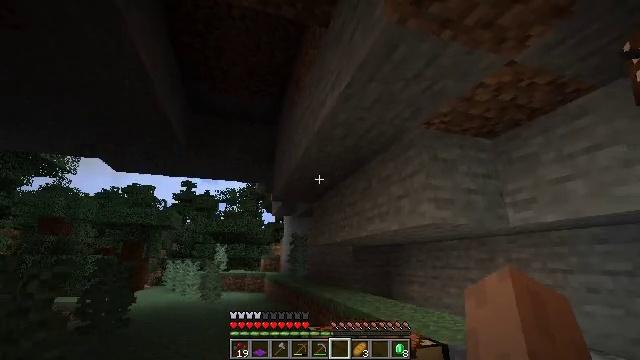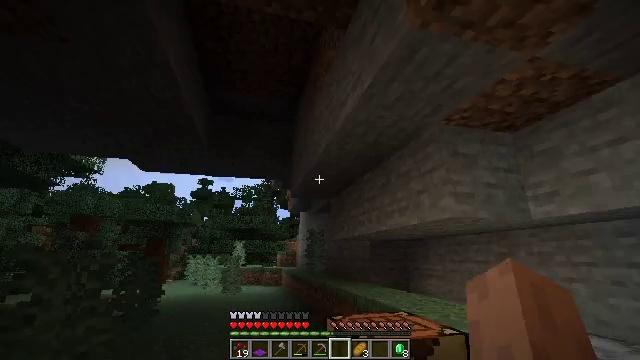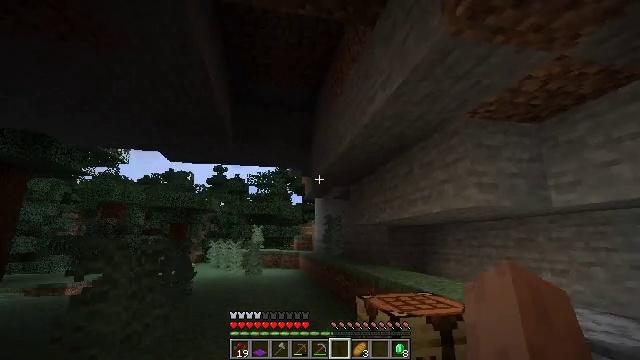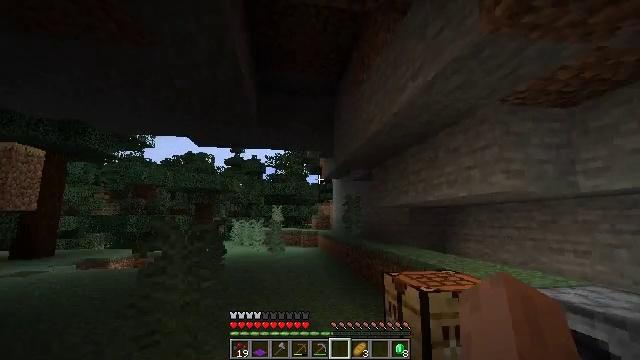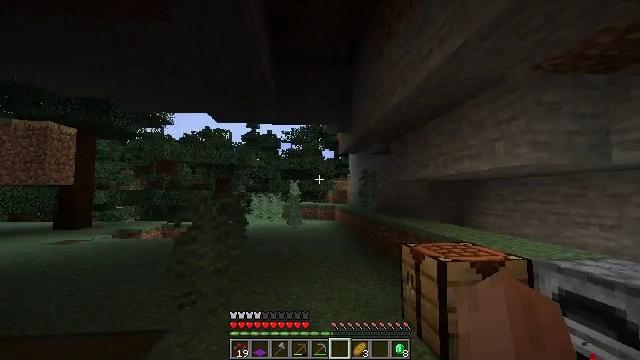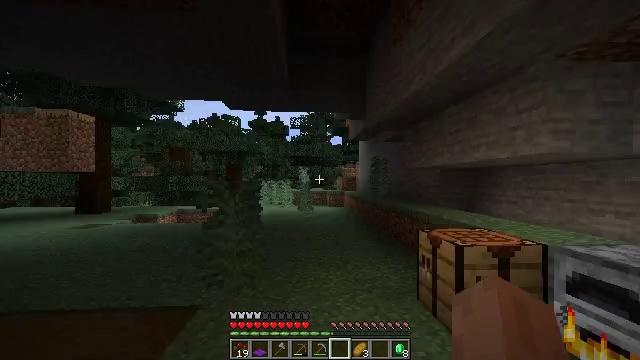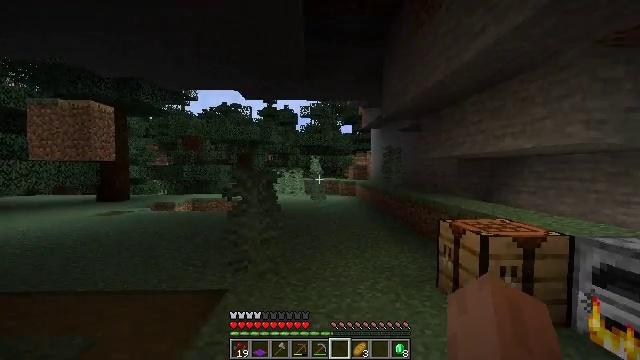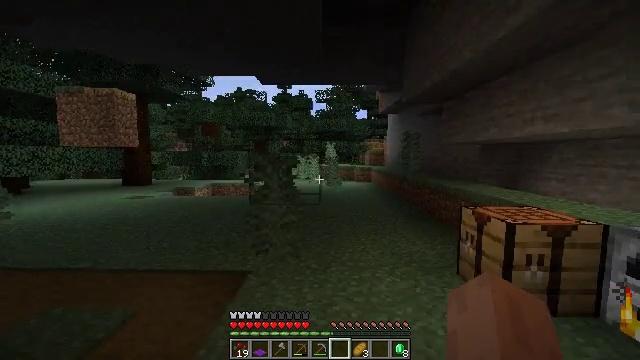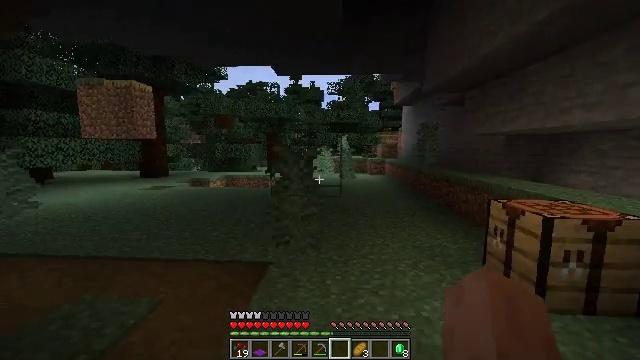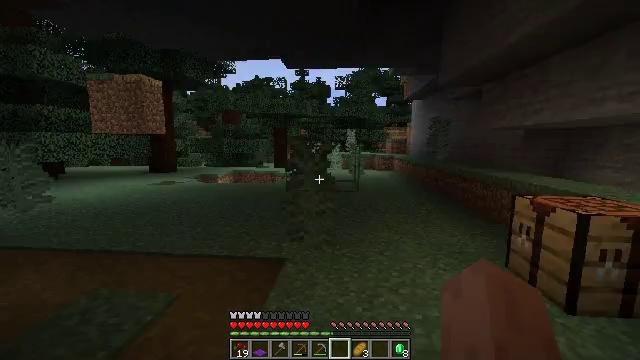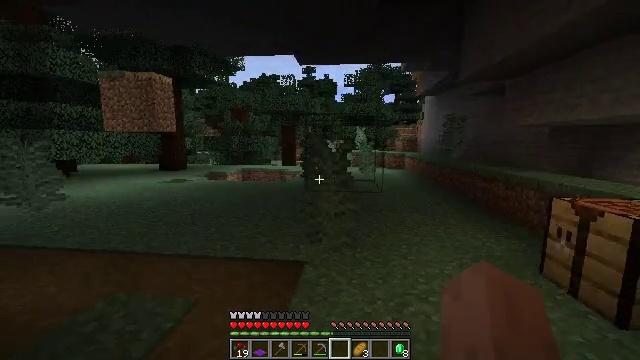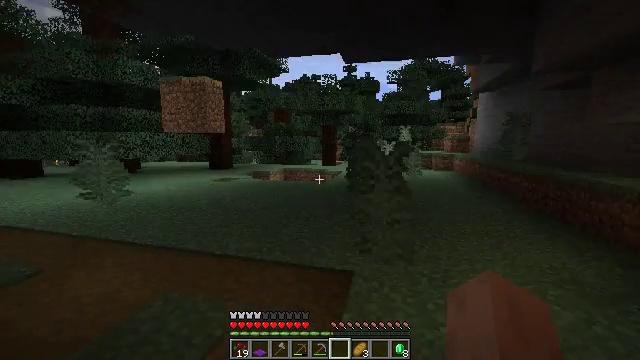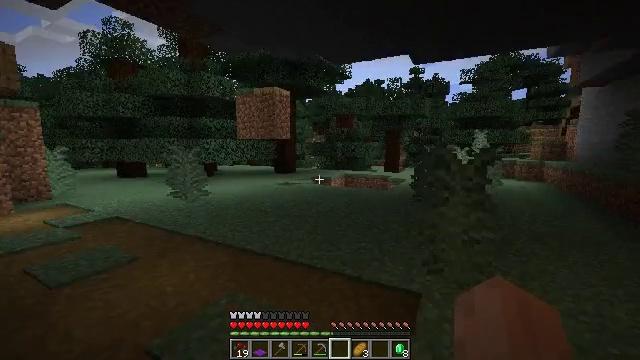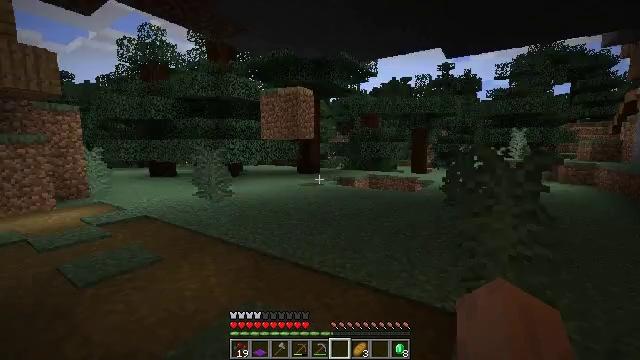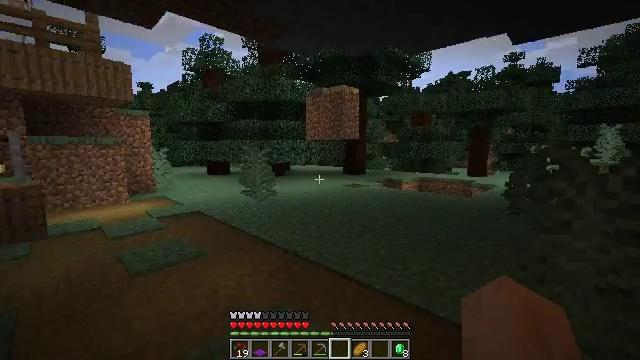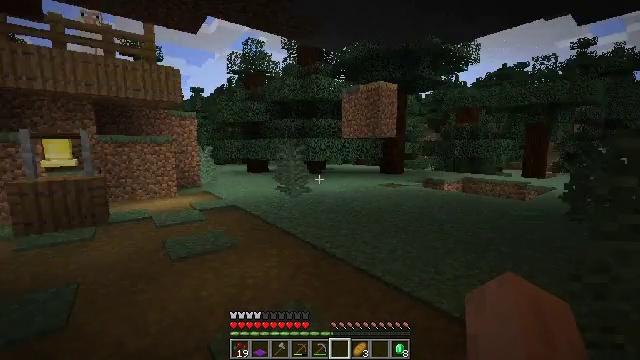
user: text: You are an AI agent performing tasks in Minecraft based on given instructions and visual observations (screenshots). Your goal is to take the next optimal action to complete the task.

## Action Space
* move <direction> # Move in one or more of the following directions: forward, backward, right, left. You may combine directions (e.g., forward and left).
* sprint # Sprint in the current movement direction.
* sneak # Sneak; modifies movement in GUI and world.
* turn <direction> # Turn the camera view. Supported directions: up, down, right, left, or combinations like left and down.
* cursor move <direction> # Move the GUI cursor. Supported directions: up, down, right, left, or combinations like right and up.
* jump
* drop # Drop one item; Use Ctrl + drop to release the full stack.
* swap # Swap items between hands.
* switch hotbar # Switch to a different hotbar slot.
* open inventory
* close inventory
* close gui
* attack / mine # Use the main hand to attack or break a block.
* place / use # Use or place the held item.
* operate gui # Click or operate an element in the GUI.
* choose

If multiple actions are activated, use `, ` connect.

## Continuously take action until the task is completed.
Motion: motion action
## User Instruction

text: Turn wheat into bread at the crafting table.
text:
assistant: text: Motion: move back and move left, turn left and down
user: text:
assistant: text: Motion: move back and move left, turn left and down
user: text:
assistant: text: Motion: move back and move left, turn left and down
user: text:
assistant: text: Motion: move back and move left, turn left and down
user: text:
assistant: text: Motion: move left, turn left and down
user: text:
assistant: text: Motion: move left, turn left and down
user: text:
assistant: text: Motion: move forward and move left, turn left and down
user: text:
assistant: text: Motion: move forward and move left, turn left and down
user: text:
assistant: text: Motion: move forward and move left, turn left and down
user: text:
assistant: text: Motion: move forward and move left, turn left
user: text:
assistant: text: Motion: move forward, turn left
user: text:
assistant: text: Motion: move forward, turn left and up
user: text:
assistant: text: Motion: move forward and move right, turn left
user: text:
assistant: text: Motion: move right, turn left
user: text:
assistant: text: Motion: move right, turn left
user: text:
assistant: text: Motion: move right, turn left and down
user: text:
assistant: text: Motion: move forward and move right, turn left
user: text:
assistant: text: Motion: move forward and move right, turn left
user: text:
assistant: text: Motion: move forward and move right, turn left
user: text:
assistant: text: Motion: move forward, turn left
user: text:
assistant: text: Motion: move forward, turn left
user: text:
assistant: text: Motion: move forward, turn left
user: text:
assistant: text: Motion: move forward
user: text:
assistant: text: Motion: move forward
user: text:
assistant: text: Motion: move forward
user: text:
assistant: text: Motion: move forward
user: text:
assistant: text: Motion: move forward, turn left
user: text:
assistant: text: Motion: move forward, turn left and up
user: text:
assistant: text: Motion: turn left
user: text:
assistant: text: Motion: move right, turn left and up